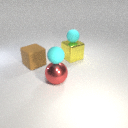
large brown rubber cube behind large red metal sphere